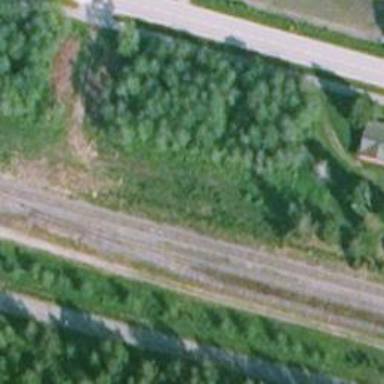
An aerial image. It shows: Railway signal.